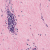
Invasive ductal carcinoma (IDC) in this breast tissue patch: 0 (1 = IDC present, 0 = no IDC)